Question: Good afternoon,
I have a site with a mailto link used to email my mothers business, pretty standard stuff
I recently tried adding some other bits to get a standard subject and body, which works find when I use outlook (on my work PC) but doesn't work if I use my home PC which automatically opens gmail:
The code I have for the mailto is:
'''
<a href="mailto:childminding.butterflies@gmail.com
&subject=Childminding%20query
&body=Dear%20Jo,%0A%0AYour%20message%20here%0A%0ARegards,%0A%0AName:%0AEmail:%0APhone:%0A"
style="text-align:center;">childminding.butterflies@gmail.com</a><br /><br />
'''
(it is all on one line, but that makes it very tedious to read on here)
As I said, it works fine when the computer is forced to automatically open outlook, but not so much for gmail, is there a different method that would make it better for both?
Result in gmail:

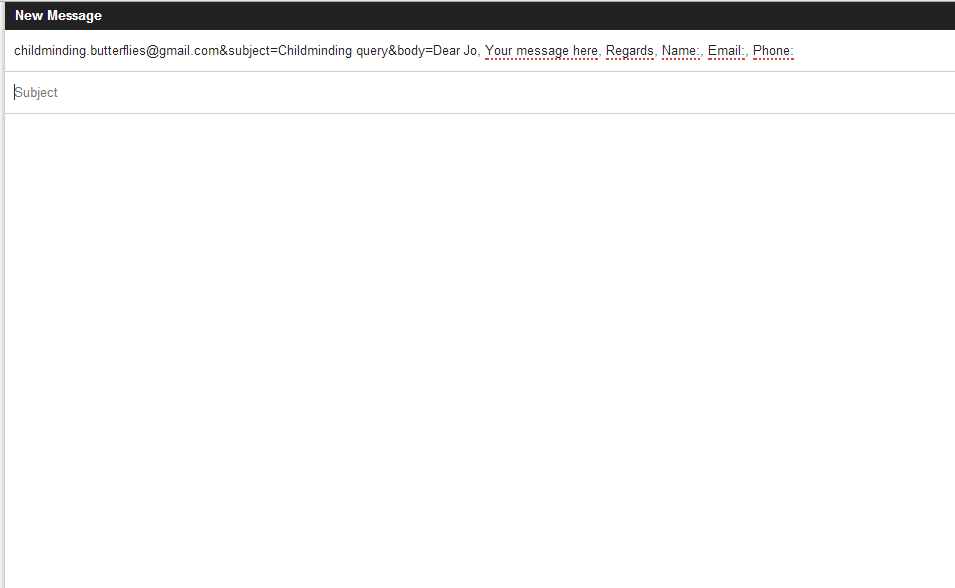
Answer: As in the comment above, changing the ampersand into a question mark:
'''
a href="mailto:childminding.butterflies@gmail.com
?subject=Childminding%20query
&body=Dear%20Jo,%0A%0AYour%20message%20here%0A%0ARegards,%0A%0AName:%0AEmail:%0APhone:%0A"
style="text-align:center;">childminding.butterflies@gmail.com</a><br /><br />
'''
Thanks!